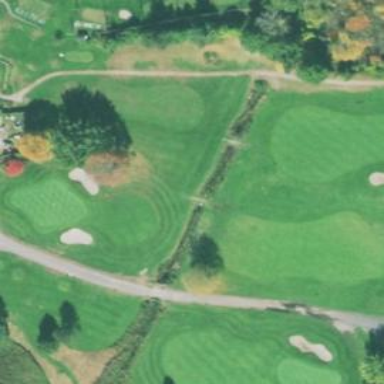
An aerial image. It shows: View of golf hole.